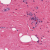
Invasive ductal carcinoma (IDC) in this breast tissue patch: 0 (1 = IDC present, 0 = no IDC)